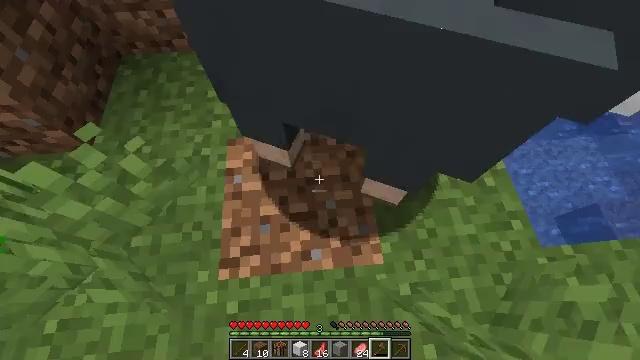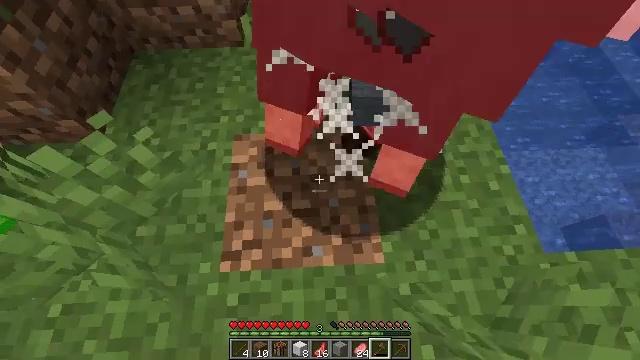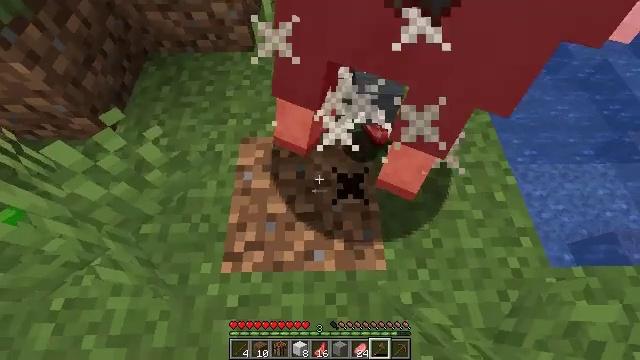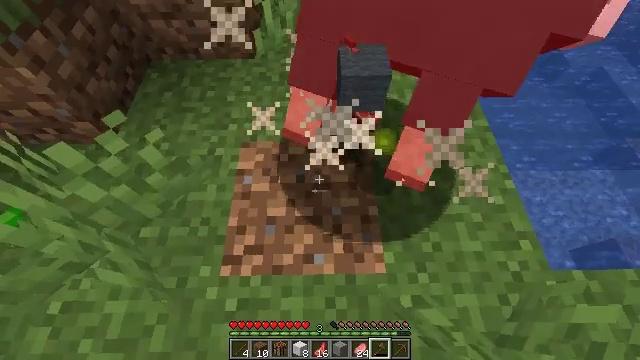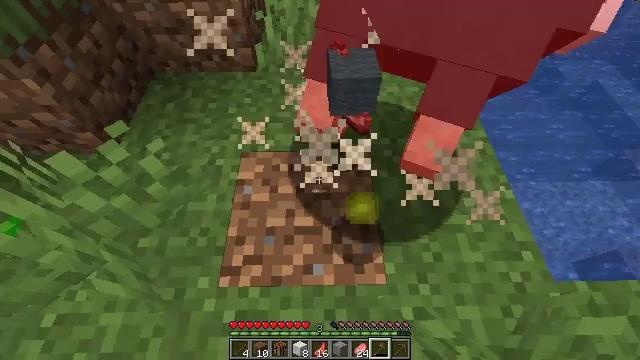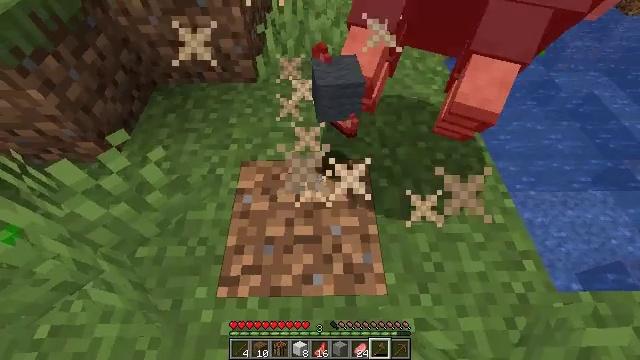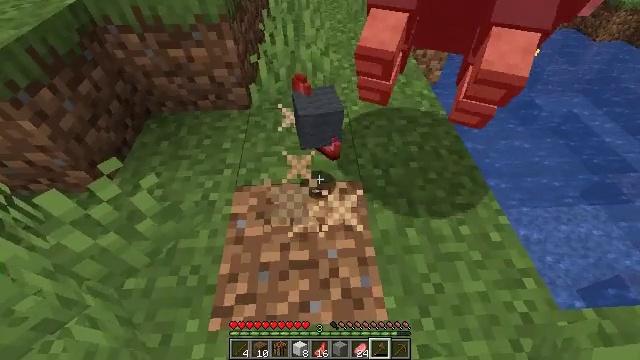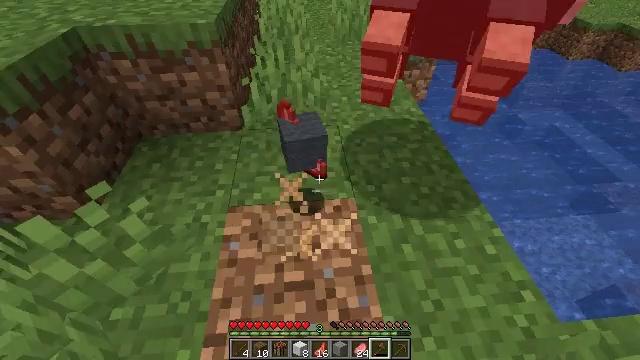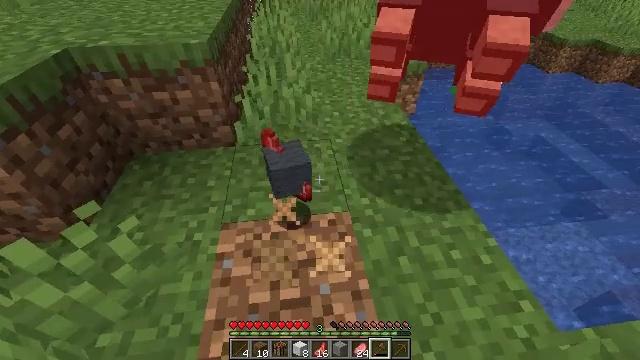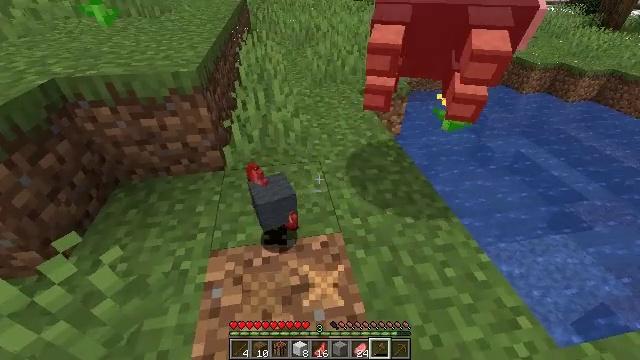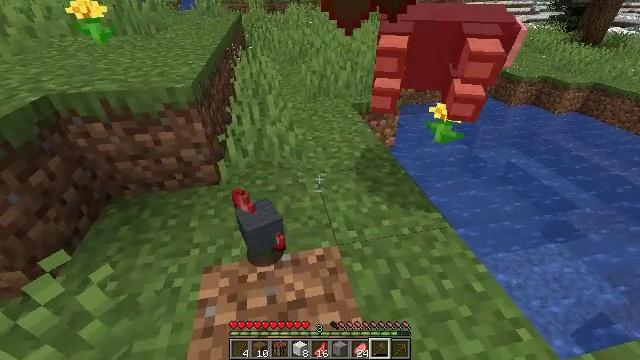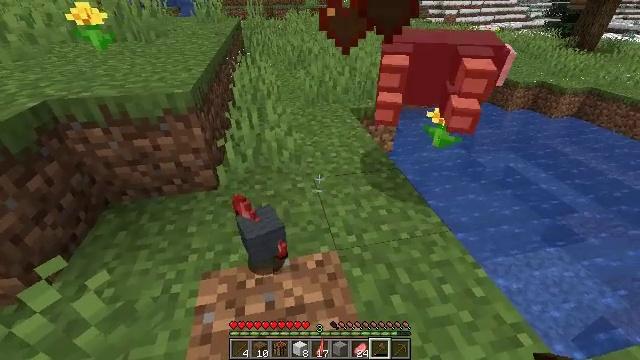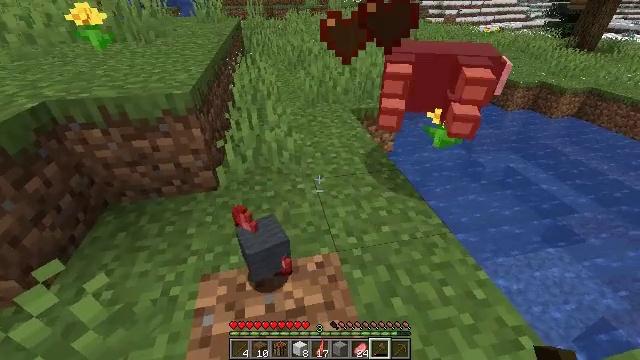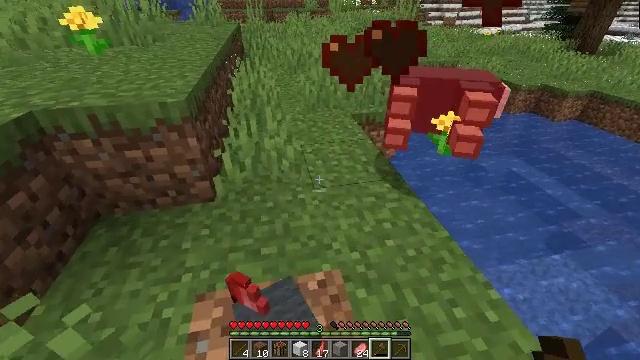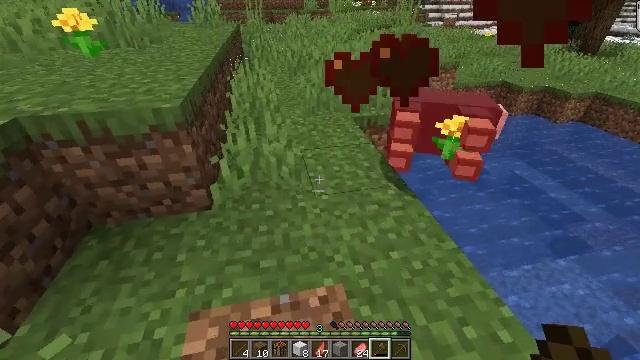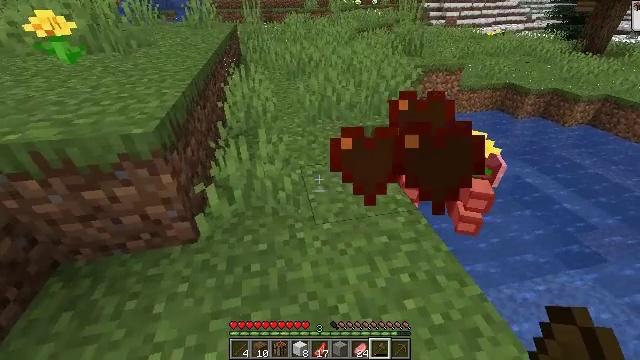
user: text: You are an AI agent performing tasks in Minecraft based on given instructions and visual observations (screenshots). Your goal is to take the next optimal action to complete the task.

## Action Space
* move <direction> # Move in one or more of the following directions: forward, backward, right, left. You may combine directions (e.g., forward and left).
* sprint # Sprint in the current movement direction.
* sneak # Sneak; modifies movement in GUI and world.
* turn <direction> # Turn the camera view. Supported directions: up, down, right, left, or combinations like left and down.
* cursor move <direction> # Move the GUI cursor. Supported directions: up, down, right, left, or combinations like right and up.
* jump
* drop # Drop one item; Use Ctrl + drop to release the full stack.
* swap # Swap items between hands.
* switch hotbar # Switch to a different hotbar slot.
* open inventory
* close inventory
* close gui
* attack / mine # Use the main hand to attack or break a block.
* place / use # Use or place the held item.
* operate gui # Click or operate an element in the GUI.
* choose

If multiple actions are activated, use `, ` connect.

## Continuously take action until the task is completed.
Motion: motion action
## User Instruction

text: Combat the cow.
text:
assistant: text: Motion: turn left
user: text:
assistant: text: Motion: turn left and up
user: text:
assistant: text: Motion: turn up
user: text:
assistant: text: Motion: turn up
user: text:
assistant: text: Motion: turn up
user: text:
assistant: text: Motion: turn right and up
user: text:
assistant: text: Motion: turn right and up
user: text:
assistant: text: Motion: turn right and up
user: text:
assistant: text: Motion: turn right and up
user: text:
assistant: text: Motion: turn right and up
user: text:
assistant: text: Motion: turn up
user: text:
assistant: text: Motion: move forward
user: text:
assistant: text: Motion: move forward
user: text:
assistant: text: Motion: move forward
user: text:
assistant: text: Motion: move forward
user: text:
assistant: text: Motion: no_op
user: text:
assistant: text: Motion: no_op
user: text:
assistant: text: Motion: turn right and up
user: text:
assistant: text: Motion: turn right
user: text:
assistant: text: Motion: turn right
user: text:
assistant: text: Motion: turn right
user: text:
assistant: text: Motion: no_op
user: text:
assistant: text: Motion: no_op
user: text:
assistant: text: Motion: no_op
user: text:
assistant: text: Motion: no_op
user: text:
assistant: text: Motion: no_op
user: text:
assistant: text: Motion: no_op
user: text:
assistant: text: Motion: no_op
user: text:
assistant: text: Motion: no_op
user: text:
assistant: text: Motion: no_op